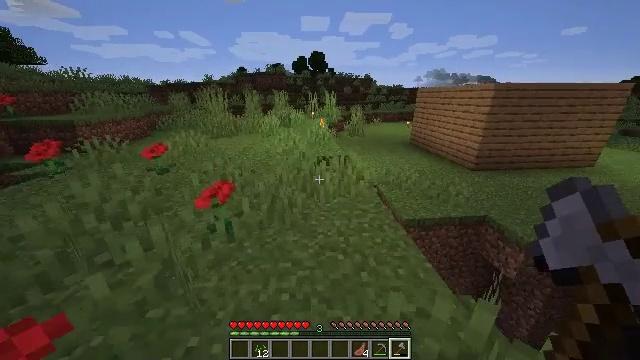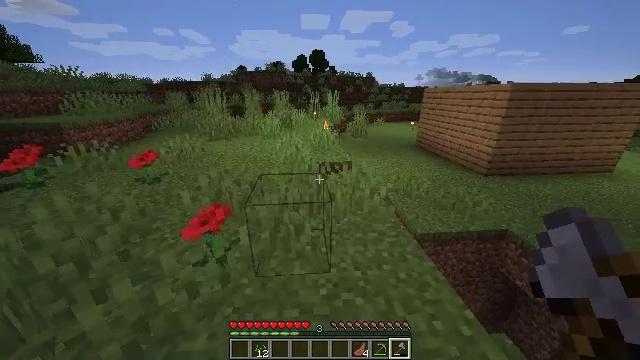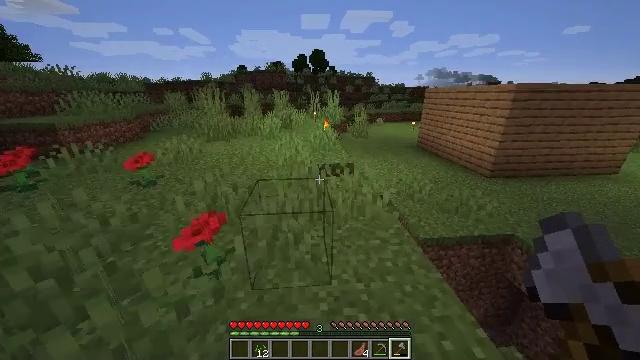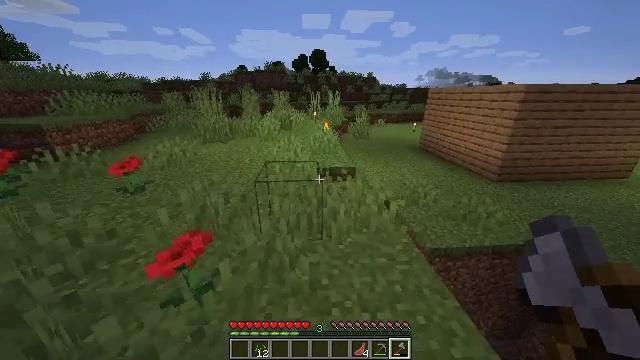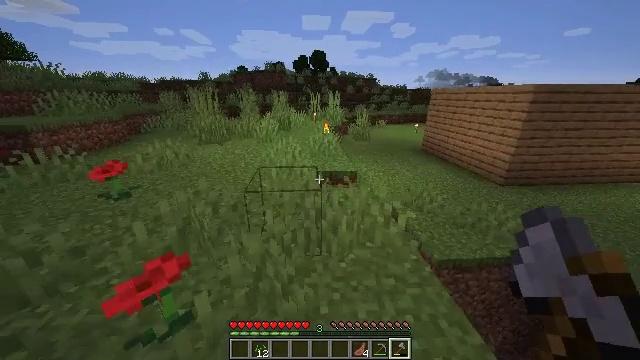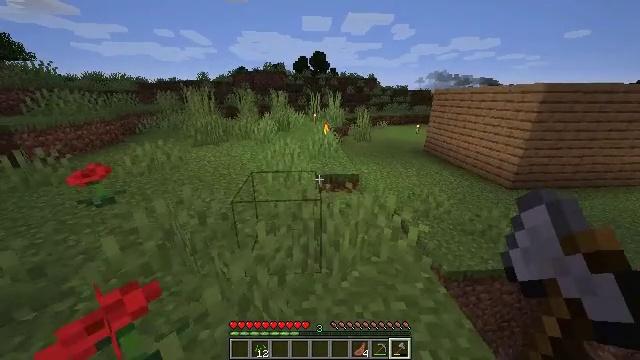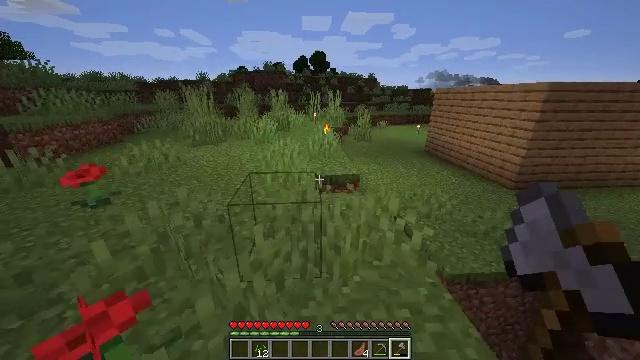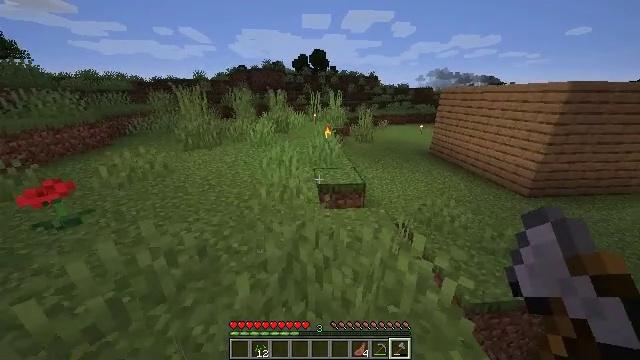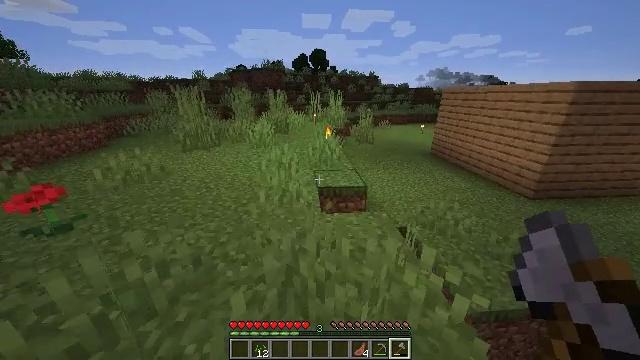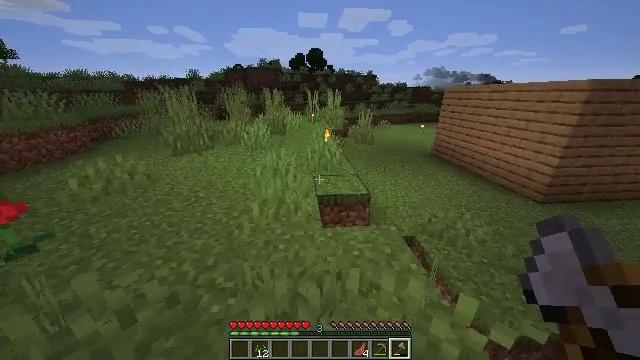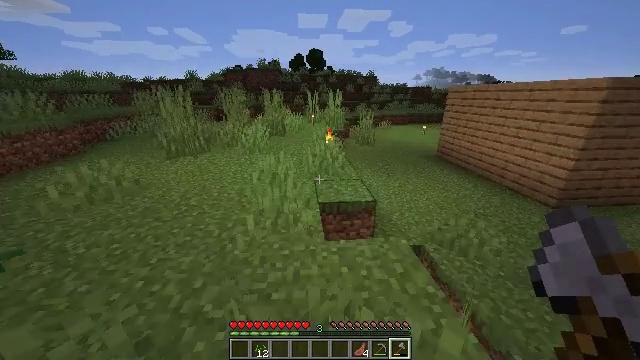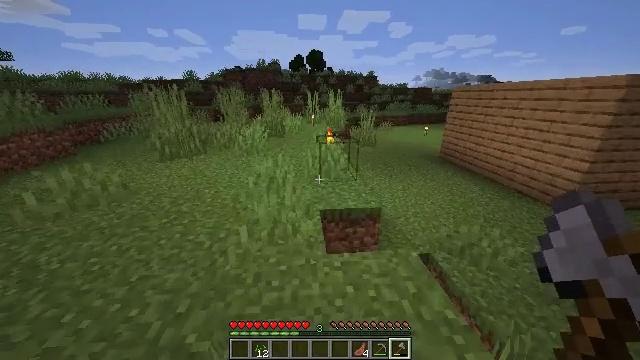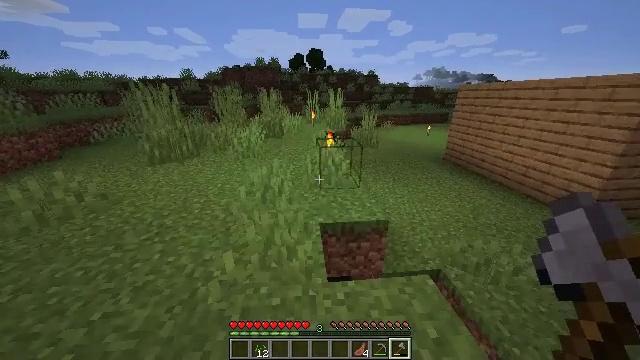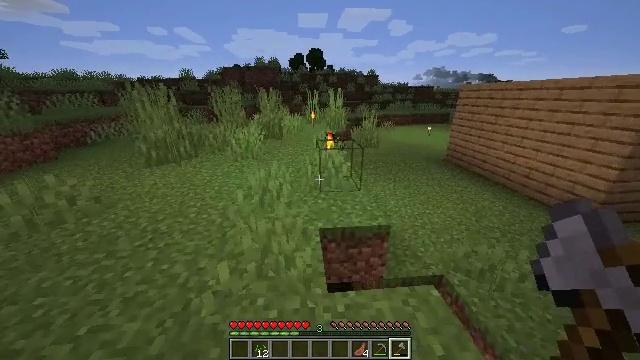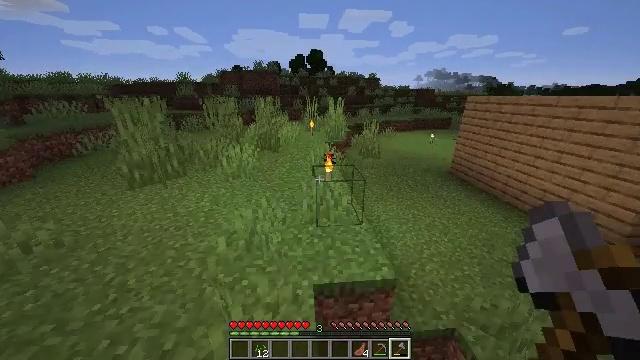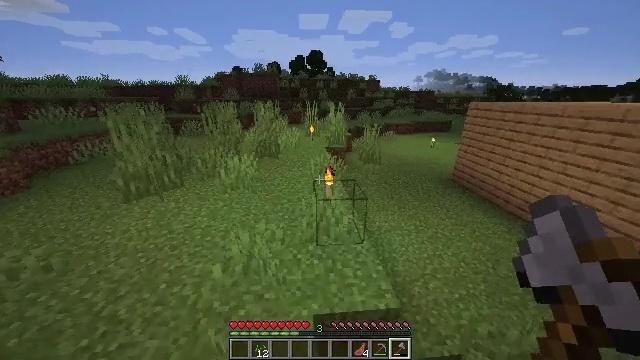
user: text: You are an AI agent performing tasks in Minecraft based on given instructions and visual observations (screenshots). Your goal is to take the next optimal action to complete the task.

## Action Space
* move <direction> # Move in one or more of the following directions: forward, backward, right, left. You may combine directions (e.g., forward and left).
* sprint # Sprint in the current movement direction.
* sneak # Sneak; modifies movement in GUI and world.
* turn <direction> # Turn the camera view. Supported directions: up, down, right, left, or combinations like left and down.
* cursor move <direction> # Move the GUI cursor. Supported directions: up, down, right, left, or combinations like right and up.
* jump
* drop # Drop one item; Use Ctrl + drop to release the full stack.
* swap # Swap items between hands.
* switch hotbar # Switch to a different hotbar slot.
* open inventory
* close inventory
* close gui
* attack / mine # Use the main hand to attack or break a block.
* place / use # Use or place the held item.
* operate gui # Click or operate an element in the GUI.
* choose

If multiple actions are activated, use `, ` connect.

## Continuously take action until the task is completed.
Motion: motion action
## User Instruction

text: Create an oak pressure plate using oak planks.
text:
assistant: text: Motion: move forward, sprint
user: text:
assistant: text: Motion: move forward, sprint
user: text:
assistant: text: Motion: move forward, sprint
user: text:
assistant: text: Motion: move forward, sprint
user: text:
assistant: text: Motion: move forward, sprint
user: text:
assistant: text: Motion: move forward, sprint
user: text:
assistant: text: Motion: move forward, sprint
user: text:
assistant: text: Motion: move forward, sprint
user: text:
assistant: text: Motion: move forward, sprint
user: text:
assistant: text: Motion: move forward, sprint
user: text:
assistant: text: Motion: move forward, sprint
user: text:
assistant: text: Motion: move forward, sprint
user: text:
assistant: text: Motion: move forward, sprint
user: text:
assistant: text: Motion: move forward, sprint, jump
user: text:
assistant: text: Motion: move forward, sprint, jump
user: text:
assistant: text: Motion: move forward, sprint, jump
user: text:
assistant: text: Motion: move forward, sprint, jump
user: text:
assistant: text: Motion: move forward, sprint
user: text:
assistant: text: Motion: move forward, sprint
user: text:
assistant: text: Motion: move forward, sprint
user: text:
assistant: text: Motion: move forward and move right, sprint, turn right
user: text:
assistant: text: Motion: move forward and move right, sprint, turn right
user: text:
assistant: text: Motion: move forward and move right, sprint, turn right and up
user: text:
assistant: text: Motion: move forward, sprint, turn left
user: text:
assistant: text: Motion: move forward, sprint
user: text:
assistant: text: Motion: move forward, sprint, jump
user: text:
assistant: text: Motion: move forward, sprint, jump
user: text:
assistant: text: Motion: move forward, sprint, jump
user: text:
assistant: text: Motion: move forward, sprint, turn right and down
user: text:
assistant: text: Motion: move forward, sprint, turn left and down